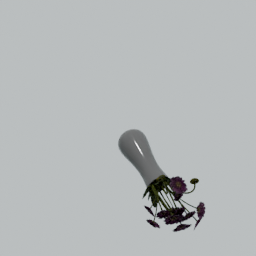
Label: decoration